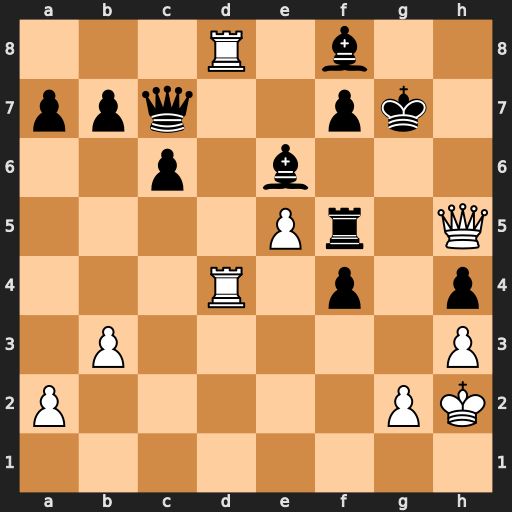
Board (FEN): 3R1b2/ppq2pk1/2p1b3/4Pr1Q/3R1p1p/1P5P/P5PK/8
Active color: w
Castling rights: -
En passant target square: -
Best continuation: Qg4+ Kh7 Rxf8